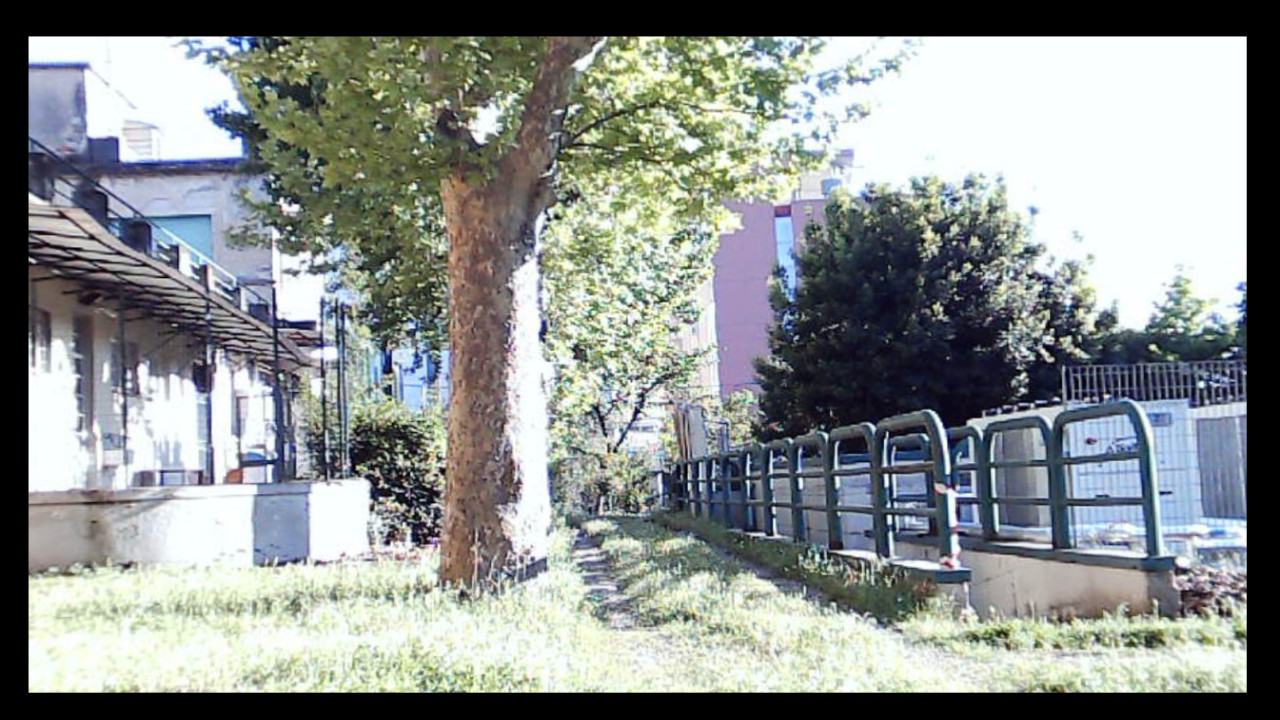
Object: Betafpv air75